Aerial crown-view tile of a tropical tree (Barro Colorado Island, Panama), acquired 20250317:
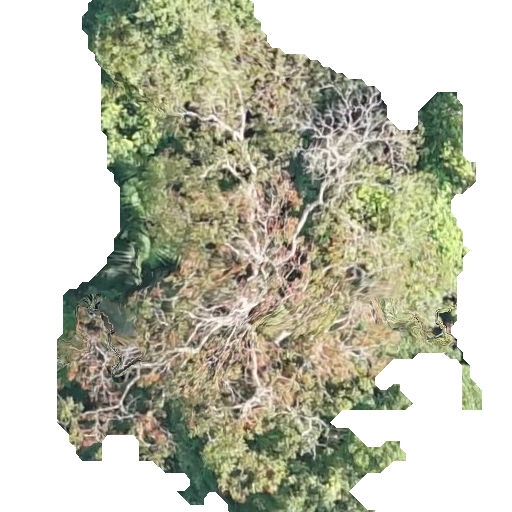
Species: Astronium graveolens
GBIF accepted scientific name: Astronium graveolens
Crown area: 243.652 m²